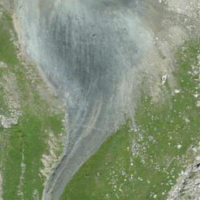
EUNIS habitat code: 31
Species observed at this site:
Campanula scheuchzeri